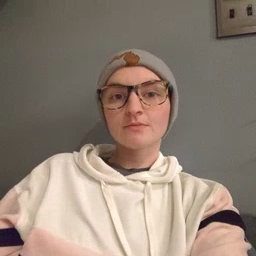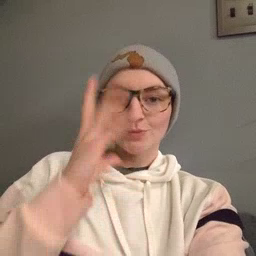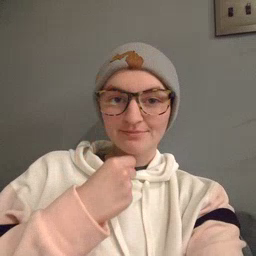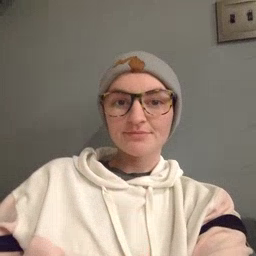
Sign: pretty